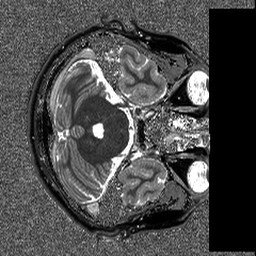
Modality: T1map
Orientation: axial
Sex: male